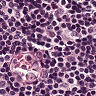
Metastatic tissue present: no